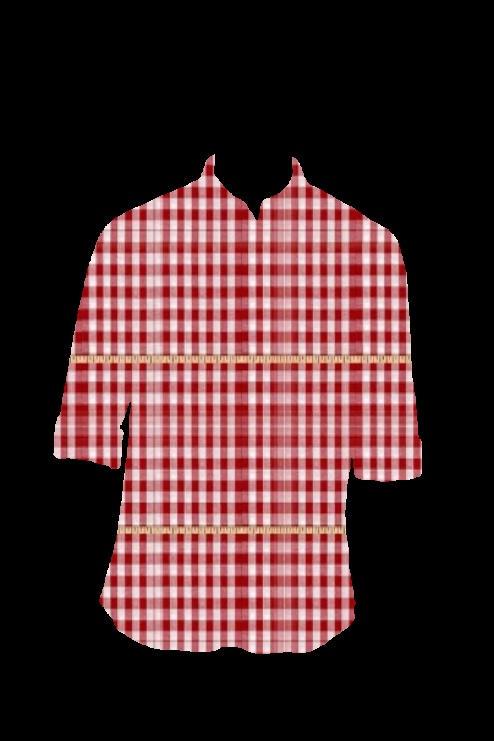
red gingham tee